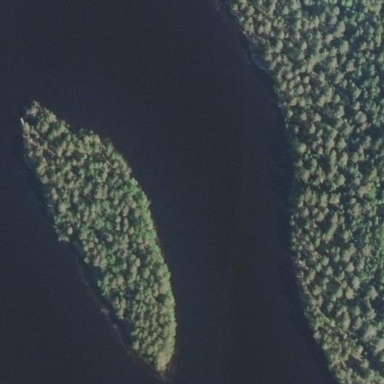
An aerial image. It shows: Islet covered with woodland.